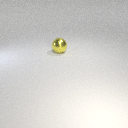
large yellow metal sphere